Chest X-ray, AP view. Patient: 6 years old, sex M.
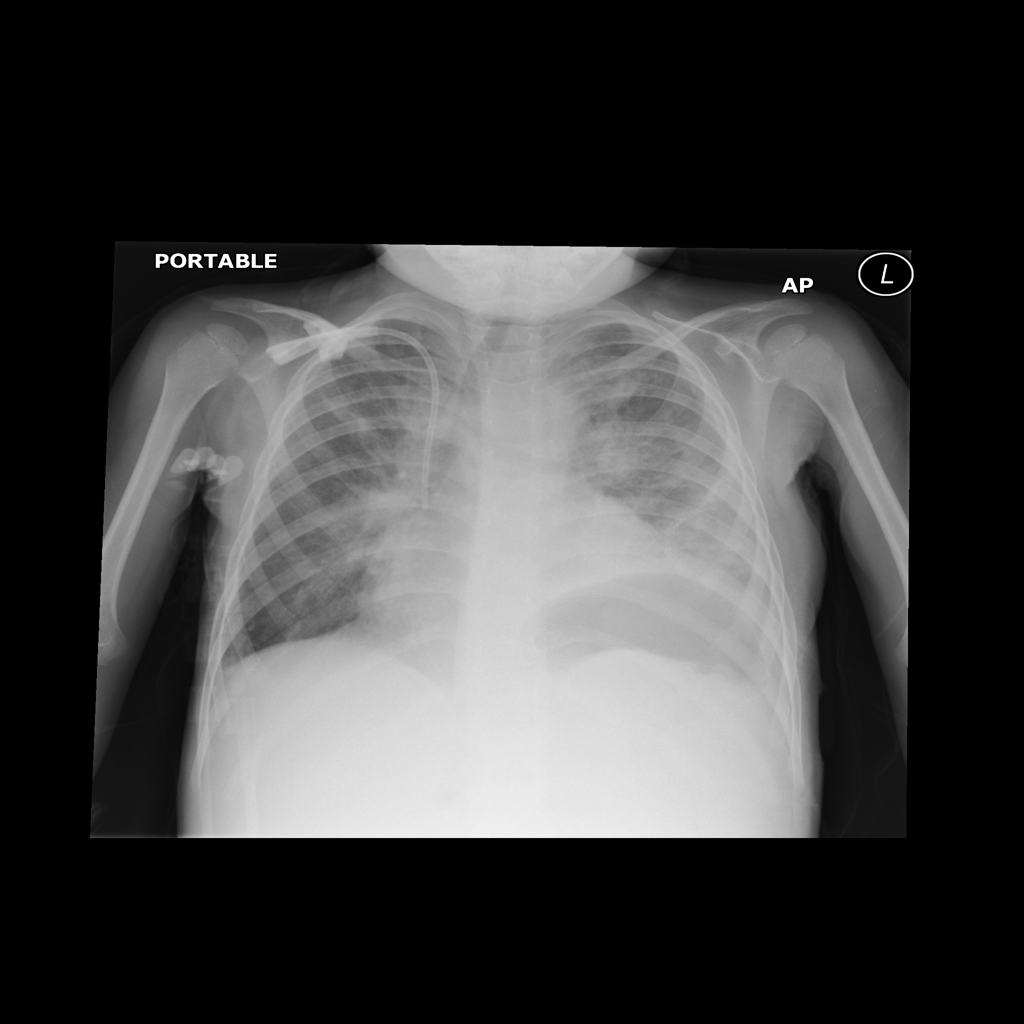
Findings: Consolidation